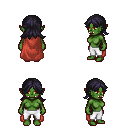
a pixel art fantasy rpg character, female body template, orc, green skin, maroon cape, white pants, raven loose hair, four views (front, back, left, right), 2x2 character sprite sheet, small pixel art, hard edges, no anti-aliasing